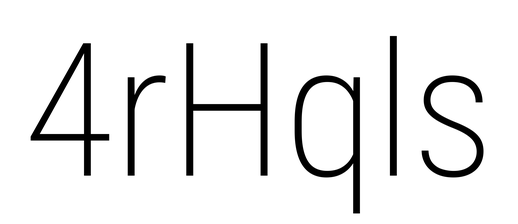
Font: Roboto_Condensed_ExtraLight